Question: I have a question for you about navigation bar transparency.
Here a screenshot of my view:

It's just a UIWebView embedding an HTML page.
I want to make visible the web page under the navigation bar by transparency, but I don't know how to make that.
I've already add 'self.navigationController.navigationBar.translucent = YES;' to the viewDidLoad method, but when I scroll the web page, nothing is visible by transparency.
How I can place the UIWebView frame under the navigation bar, but not the web page ?
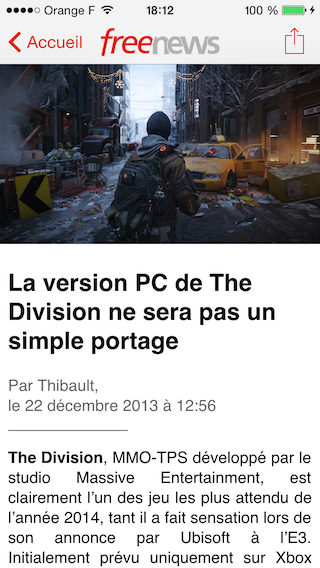
Answer: I find how to make that. Just add this in the viewDidLoad method :
'''
self.navigationController.navigationBar.alpha = 0.8f;
self.navigationController.navigationBar.translucent = YES;
'''